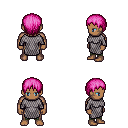
a pixel art fantasy rpg character, male body template, human, dark skin, chain mail, teal pants, pink plain hairstyle, four views (front, back, left, right), 2x2 character sprite sheet, small pixel art, hard edges, no anti-aliasing